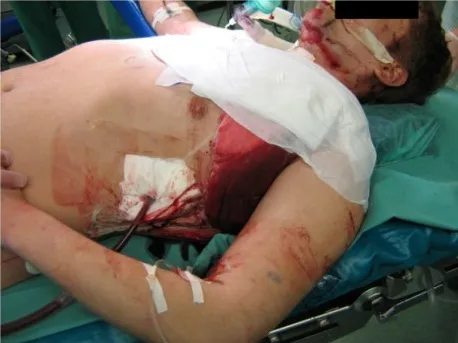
Tamponade and drainage of the left chest.
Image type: medical_photograph (skin_photograph)